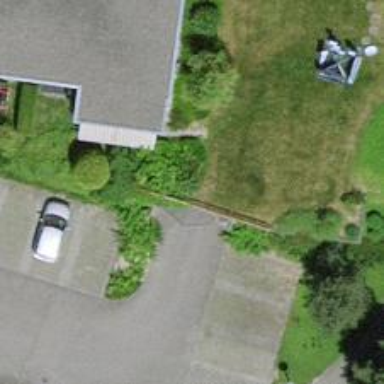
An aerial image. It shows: Group of garages.